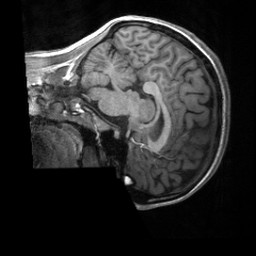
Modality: T1w
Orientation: sagittal
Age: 22
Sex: female
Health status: healthy
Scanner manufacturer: siemens
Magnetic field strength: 3 T
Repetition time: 2 s
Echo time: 0.00232 s